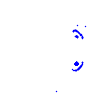
Particle: electron